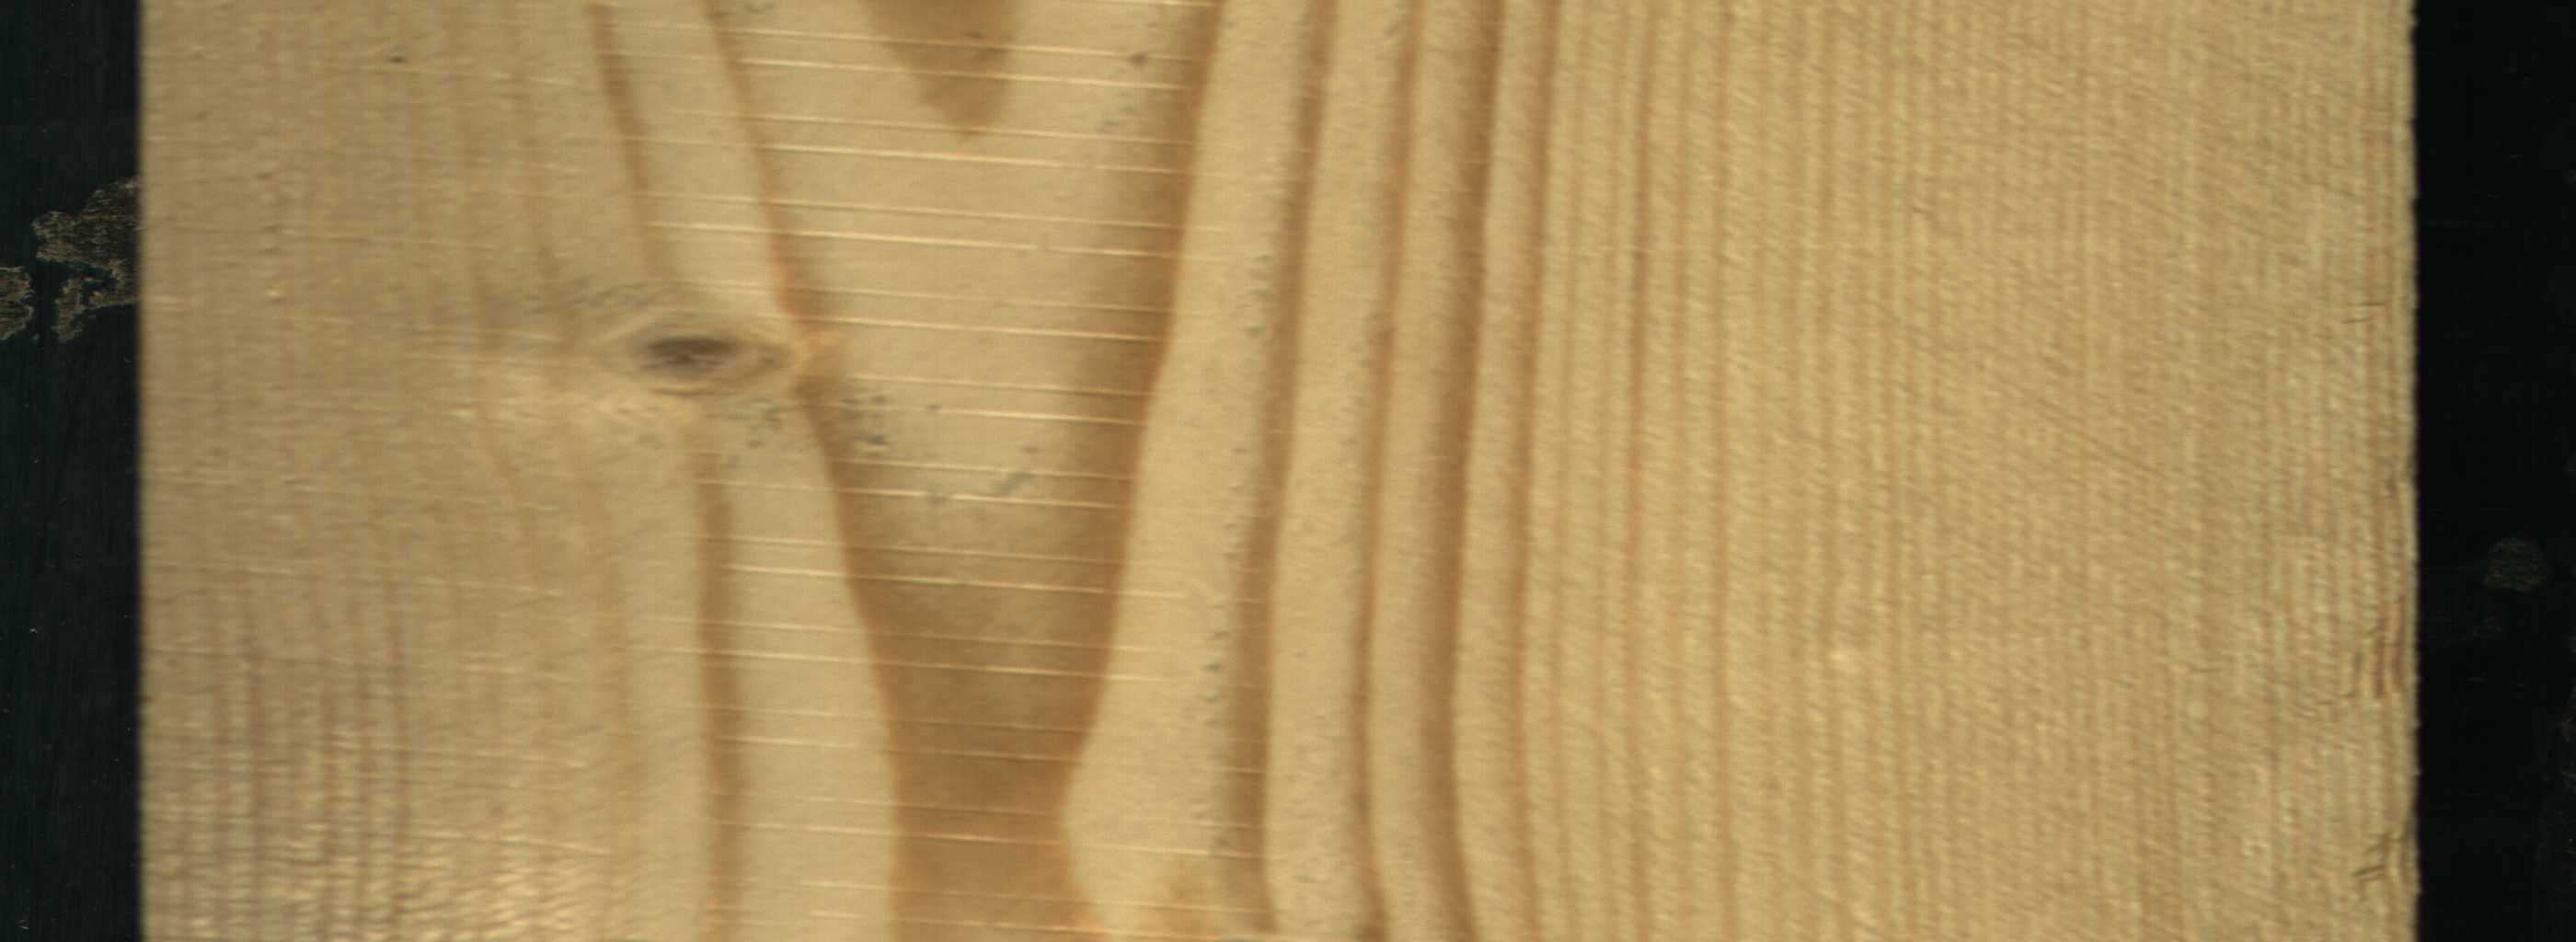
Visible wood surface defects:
Live_Knot